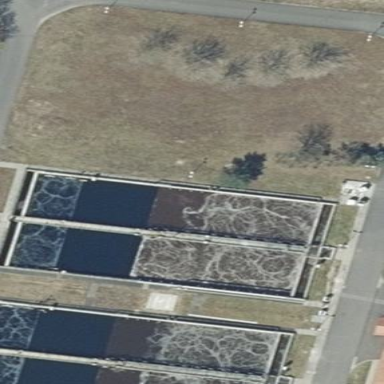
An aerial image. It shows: Body of wastewater.